Question: I have created an apama project using softwareAG designer. And tried to access JSONPlugin as below. My question is can we use this plugin directly in my monitor or is there any extra configuration to make it available in my monitor. Now I am receiving an error like 'the name JSON in the com.apama namespace does not exist (error reported to the client)'
Can someone suggest me how to do this?

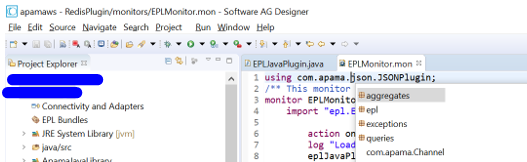
Answer: I could figure out the issue. Below is the solution
Add epl bundle from configure apama build path.
epl bundle name : JSON support : \JSONPlugin.bnd